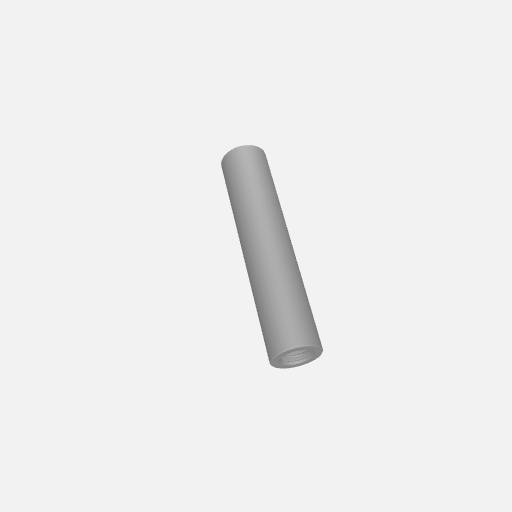
Part: Standoff6OD28